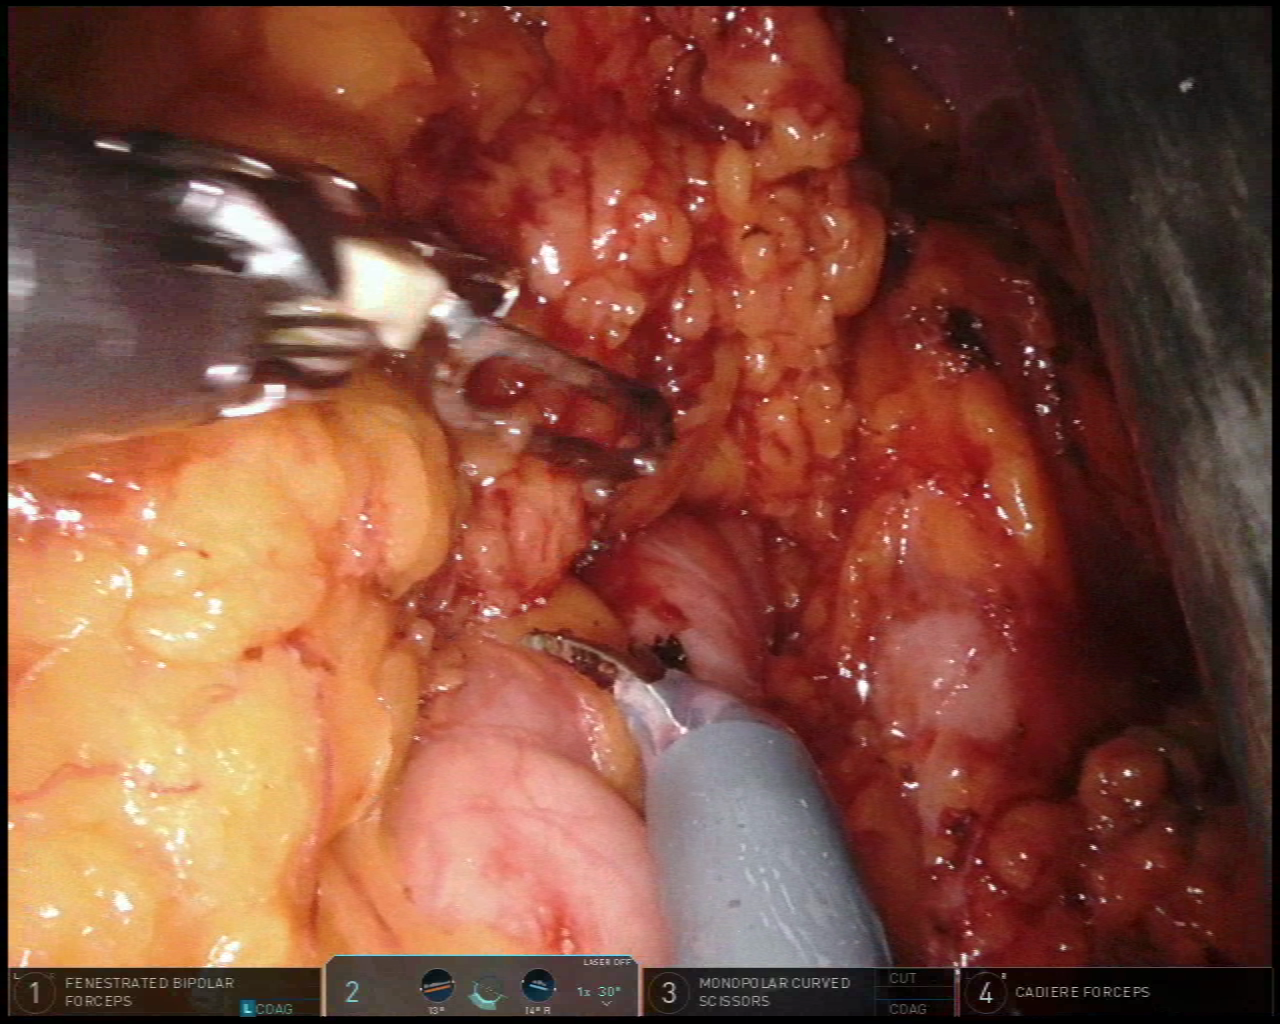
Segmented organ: colon
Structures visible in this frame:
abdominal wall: no
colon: yes
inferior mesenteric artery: no
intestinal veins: no
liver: no
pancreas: no
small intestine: no
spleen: no
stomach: no
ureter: no
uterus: no
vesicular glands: no